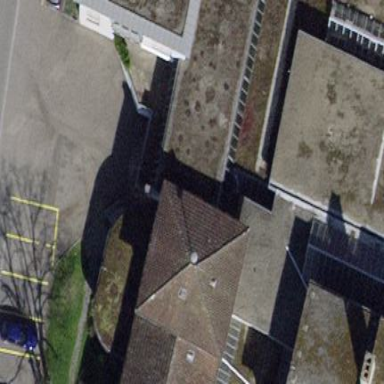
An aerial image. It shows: Building with pyramidal roof.